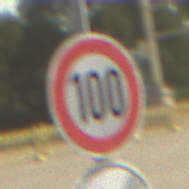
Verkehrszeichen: Geschwindigkeit100
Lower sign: EndeUeberholverbotKraftfahrzeuge
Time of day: MorningAfternoon
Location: Outdoor (Suburban)
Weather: Clear
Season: NotSpecified
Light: Natural